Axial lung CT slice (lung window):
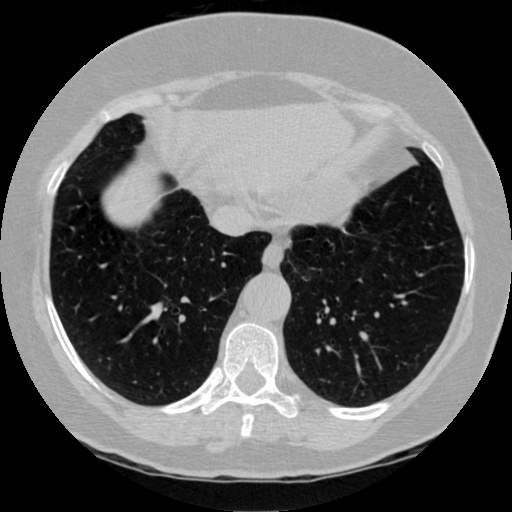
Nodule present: no